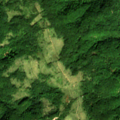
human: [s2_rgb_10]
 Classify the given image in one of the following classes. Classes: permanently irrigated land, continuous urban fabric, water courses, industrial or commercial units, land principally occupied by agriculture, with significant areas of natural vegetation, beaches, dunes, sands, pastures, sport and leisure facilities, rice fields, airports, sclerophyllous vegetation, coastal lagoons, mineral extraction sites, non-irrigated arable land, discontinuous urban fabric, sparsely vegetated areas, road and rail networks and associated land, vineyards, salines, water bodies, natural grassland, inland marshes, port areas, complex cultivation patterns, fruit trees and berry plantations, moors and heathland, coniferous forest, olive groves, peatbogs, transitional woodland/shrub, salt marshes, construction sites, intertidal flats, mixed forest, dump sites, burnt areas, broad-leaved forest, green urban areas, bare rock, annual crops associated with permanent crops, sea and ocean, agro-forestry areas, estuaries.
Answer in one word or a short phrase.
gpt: land principally occupied by agriculture, with significant areas of natural vegetation, broad-leaved forest